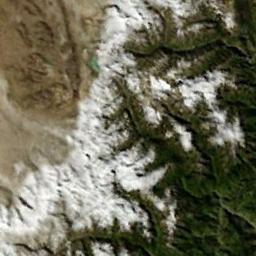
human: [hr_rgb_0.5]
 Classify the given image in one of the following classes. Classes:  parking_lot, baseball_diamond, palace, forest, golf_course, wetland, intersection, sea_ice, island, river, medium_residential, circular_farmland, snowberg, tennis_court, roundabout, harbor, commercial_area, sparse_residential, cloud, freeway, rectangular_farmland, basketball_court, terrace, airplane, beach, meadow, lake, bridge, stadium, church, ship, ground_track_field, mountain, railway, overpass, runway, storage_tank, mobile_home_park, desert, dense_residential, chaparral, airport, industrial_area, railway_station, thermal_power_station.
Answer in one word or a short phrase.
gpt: snowberg